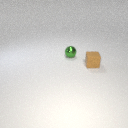
small brown rubber cube in front of small green metal sphere